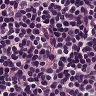
Metastatic tissue present: no